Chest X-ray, PA view. Patient: 36 years old, sex M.
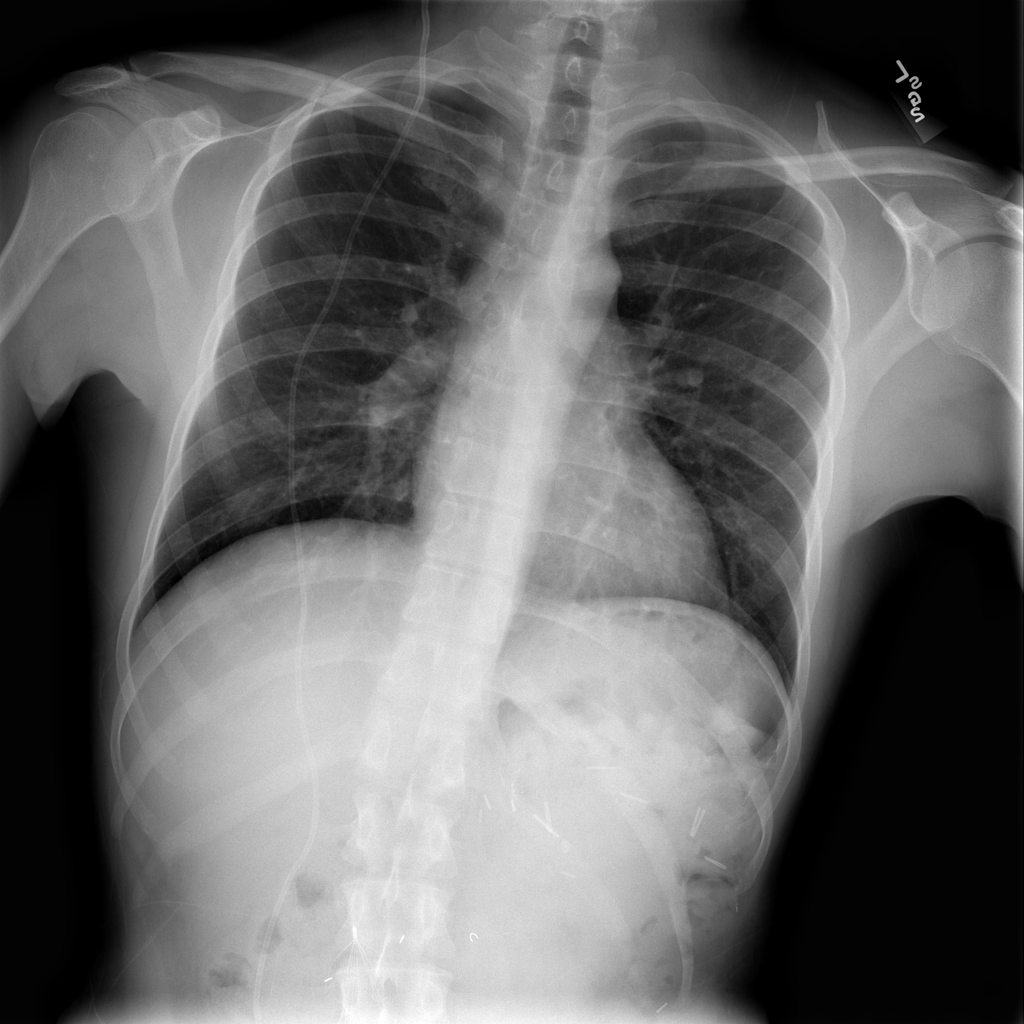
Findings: No Finding